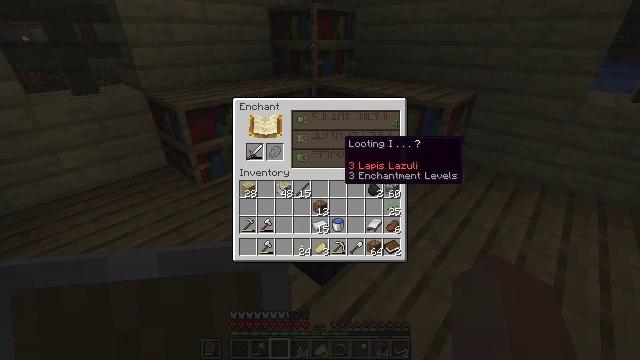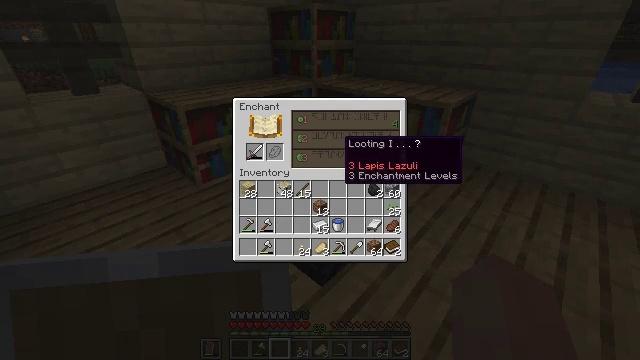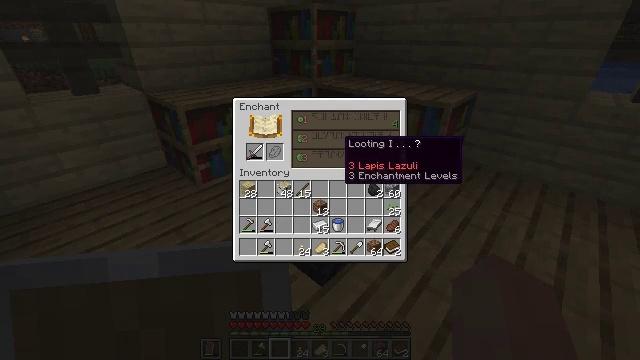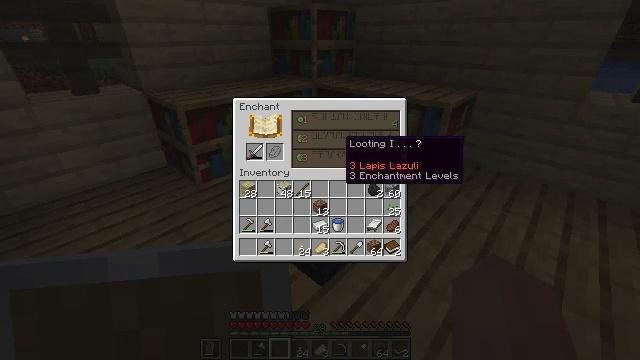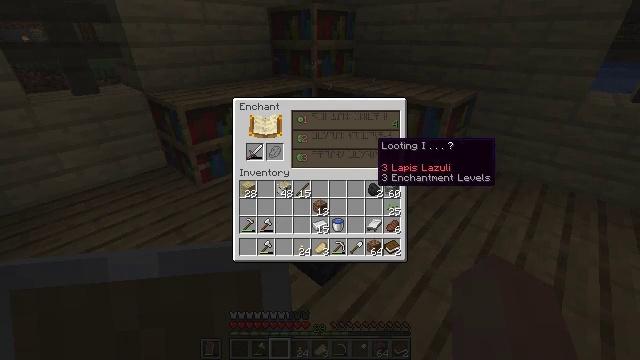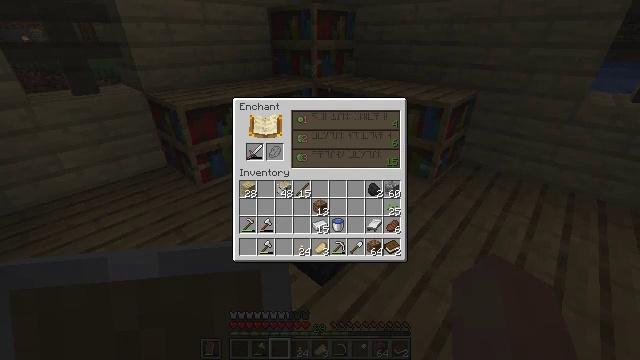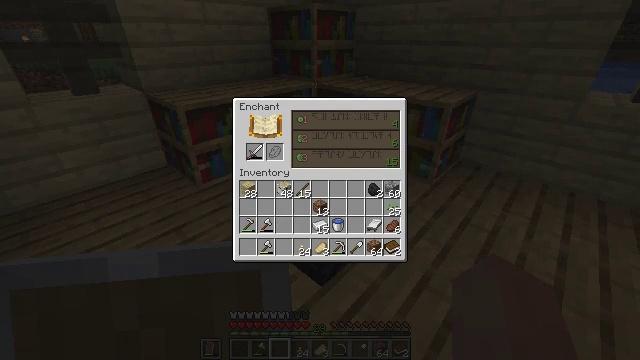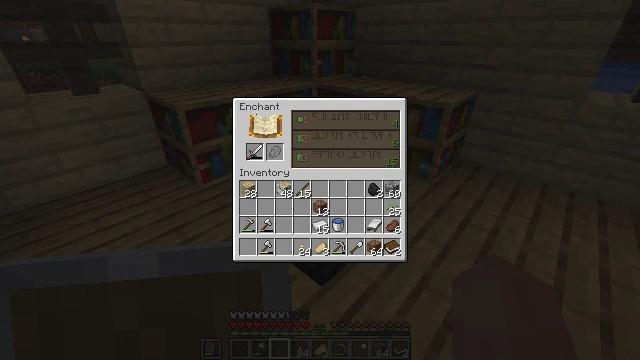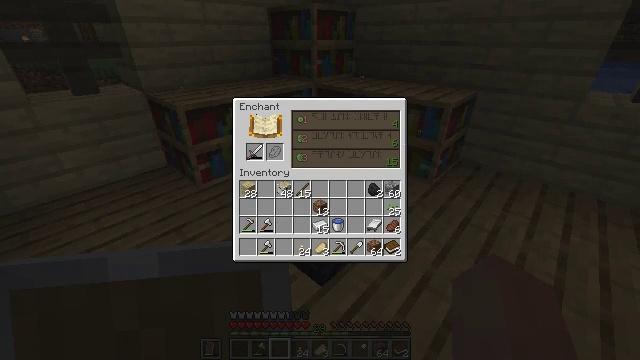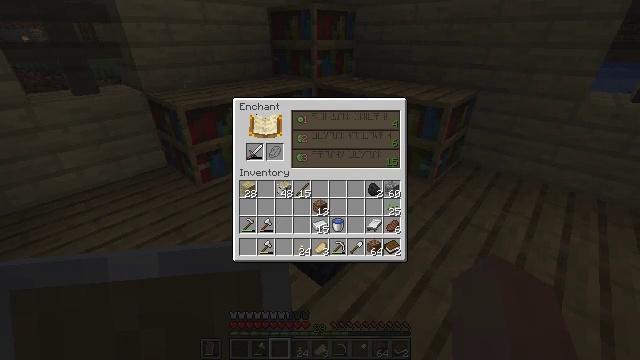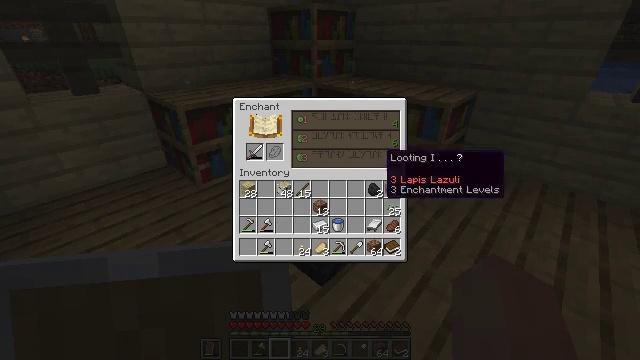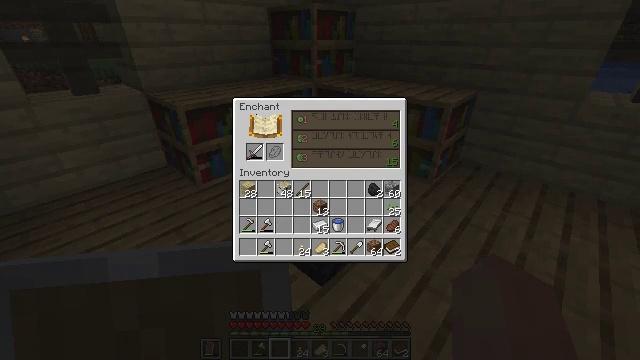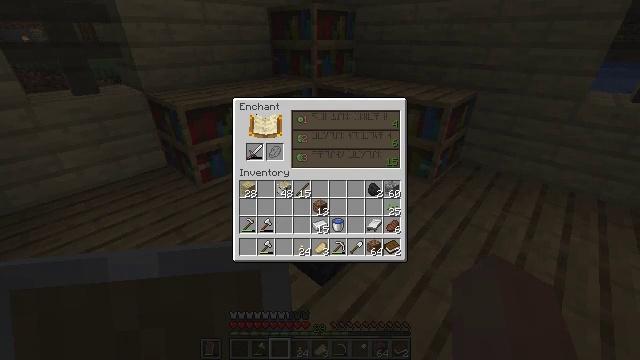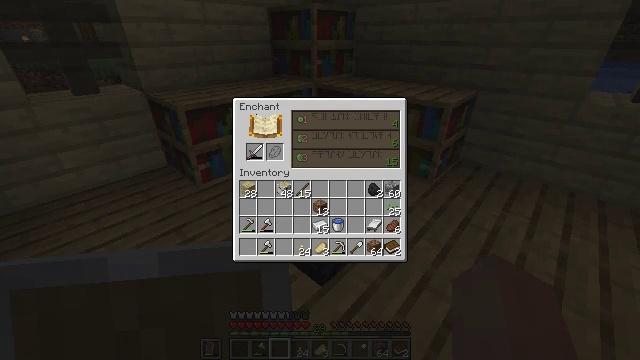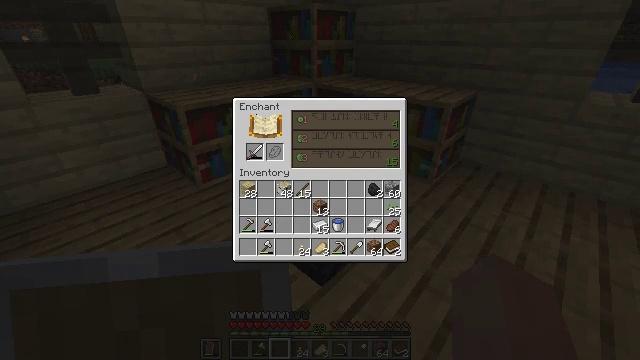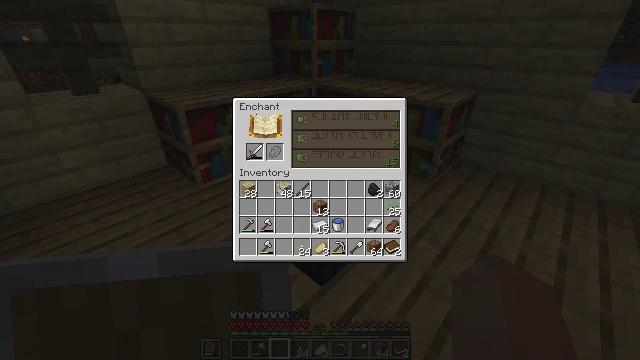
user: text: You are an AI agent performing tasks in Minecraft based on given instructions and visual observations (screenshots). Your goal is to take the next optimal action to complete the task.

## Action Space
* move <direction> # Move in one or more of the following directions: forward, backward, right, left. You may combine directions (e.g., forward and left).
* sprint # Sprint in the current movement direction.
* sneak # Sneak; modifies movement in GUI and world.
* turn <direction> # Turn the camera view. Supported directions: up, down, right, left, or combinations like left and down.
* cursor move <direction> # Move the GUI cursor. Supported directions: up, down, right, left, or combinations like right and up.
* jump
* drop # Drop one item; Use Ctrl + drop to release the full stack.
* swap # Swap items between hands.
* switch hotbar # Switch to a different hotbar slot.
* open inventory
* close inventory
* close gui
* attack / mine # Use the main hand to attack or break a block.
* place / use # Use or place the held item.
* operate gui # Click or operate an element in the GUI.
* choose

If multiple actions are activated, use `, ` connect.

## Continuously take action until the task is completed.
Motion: motion action
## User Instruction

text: Combine sticks and string to craft a fishing rod.
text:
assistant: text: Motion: no_op
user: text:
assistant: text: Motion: no_op
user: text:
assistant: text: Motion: no_op
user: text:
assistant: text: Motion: cursor move right
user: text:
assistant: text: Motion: cursor move right
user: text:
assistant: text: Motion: cursor move right
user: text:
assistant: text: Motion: no_op
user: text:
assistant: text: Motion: no_op
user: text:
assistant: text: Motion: cursor move left and down
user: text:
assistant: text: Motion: cursor move left
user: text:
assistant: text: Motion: no_op
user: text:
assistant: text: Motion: no_op
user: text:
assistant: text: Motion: no_op
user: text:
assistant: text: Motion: no_op
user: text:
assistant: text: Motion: no_op
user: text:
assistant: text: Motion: no_op
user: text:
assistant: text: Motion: no_op
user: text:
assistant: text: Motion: no_op
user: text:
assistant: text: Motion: no_op
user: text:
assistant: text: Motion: no_op
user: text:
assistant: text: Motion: no_op
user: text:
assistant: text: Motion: no_op
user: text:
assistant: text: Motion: no_op
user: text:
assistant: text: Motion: no_op
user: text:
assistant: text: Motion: no_op
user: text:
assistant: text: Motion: no_op
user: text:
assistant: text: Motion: no_op
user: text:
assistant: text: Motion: no_op
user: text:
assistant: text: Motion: no_op
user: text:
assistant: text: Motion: no_op